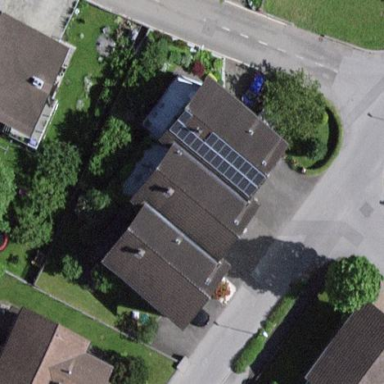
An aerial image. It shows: Semi-detached house.